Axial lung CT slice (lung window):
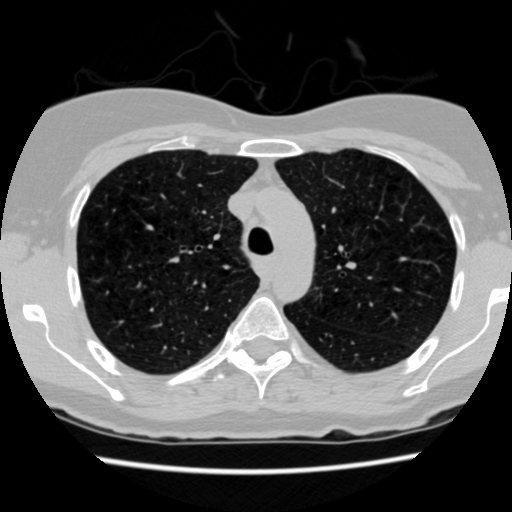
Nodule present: no